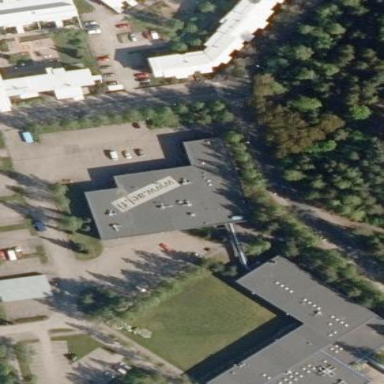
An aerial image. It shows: School building with flat metal roof.